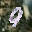
Label: 9